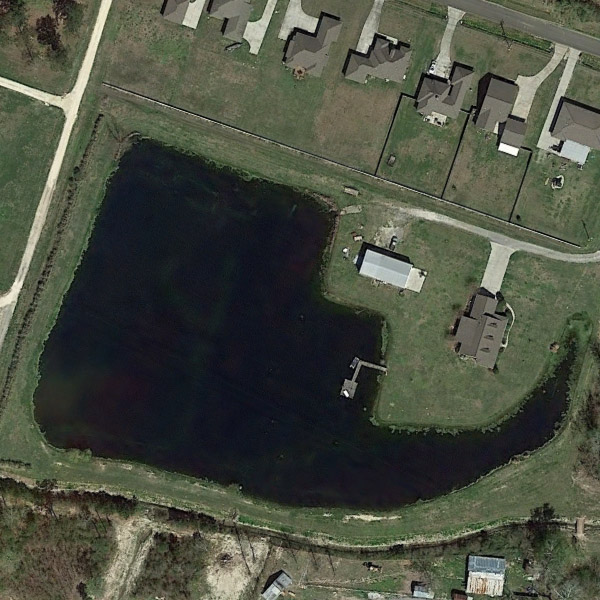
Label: Pond